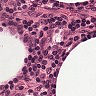
Metastatic tissue present: no